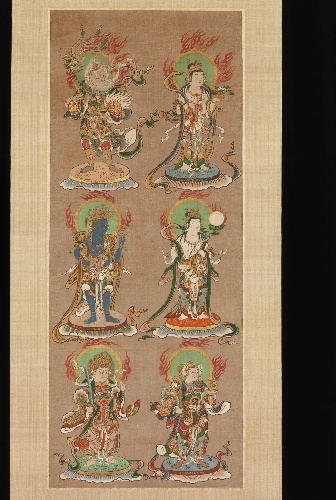
Title: 十二天像|Twelve Deva Kings (Jūniten)
Date: 16th century
Object type: Paintings
Classification: Paintings
Medium: Pair of framed paintings; ink, color, and gold on silk
Culture: Japan
Period: Muromachi period (1392–1573)
Dimensions: Image: 26 1/2 x 16 3/4 in. (67.3 x 42.5 cm)
Framed (each): 47 3/8 × 23 1/4 in. (120.3 × 59.1 cm)
Department: Asian Art
Credit line: Museum Accession
Repository: Metropolitan Museum of Art, New York, NY